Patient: sex M, age 48
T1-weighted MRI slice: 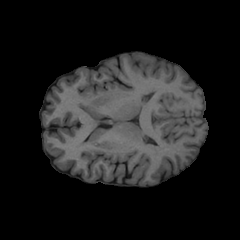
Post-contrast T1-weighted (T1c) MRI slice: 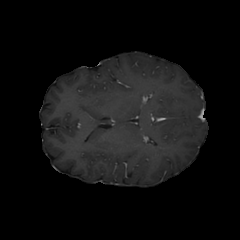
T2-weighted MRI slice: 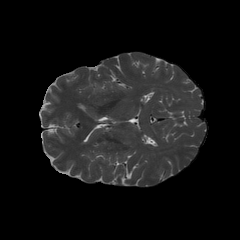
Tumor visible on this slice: no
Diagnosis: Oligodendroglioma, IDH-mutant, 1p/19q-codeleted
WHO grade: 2